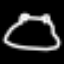
Label: frog